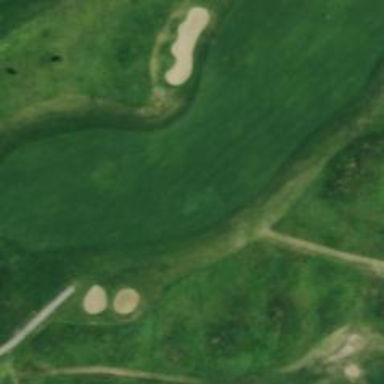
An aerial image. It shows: View of golf hole.